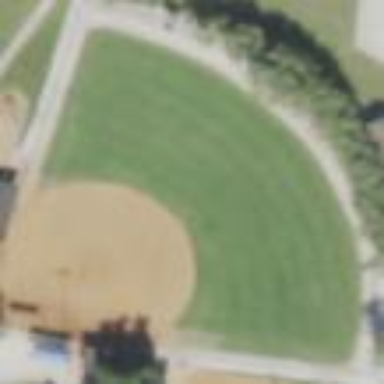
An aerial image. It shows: Baseball pitch for leisure land activities.